Question: I'm trying to start a small JSF application with no success. Tried it on Glassfish but I had the following error (<URL>.
So I tried to migrate the application to the TomEE 1.5.2, but although display no error in the console, the page does not load the JSF components, as you can see in the image below:

Any help will be very useful.
Follow my setup and my files:
- - - -
** index.xhtml
'''
<html ...>
<f:loadBundle basename="i18n" var="bundle" />
<h:head>
<title>#{bundle['index_title']}</title>
</h:head>
<h:body>
#{bundle['index_appname']}
<br />
<h:form id="frmIndex">
<p:panelGrid columns="2">
<p:outputLabel for="user" value="#{bundle['lblUser']}" />
<p:inputText id="user" value="#{indexMB.user}" />
<p:outputLabel for="password" value="#{bundle['lblPassword']}" />
<p:password id="password" value="#{indexMB.password}" />
</p:panelGrid>
<p:commandButton action="#{indexMB.loginTest}" value="#{bundle['btn_login']}" />
</h:form>
</h:body>
'''
** IndexMB.java
'''
@ManagedBean ("indexMB")
@RequestScoped
public class IndexMB {
private String password;
private String user;
public IndexMB() {
}
public String loginTest(){
...
}
// getters and setters
}
'''
** web.xml
'''
<?xml version="1.0" encoding="UTF-8"?>
<web-app version="3.0" xmlns="http://java.sun.com/xml/ns/javaee" xmlns:xsi="http://www.w3.org/2001/XMLSchema-instance" xsi:schemaLocation="http://java.sun.com/xml/ns/javaee http://java.sun.com/xml/ns/javaee/web-app_3_0.xsd">
<context-param>
<param-name>javax.faces.PROJECT_STAGE</param-name>
<param-value>Development</param-value>
</context-param>
<servlet>
<servlet-name>Faces Servlet</servlet-name>
<servlet-class>javax.faces.webapp.FacesServlet</servlet-class>
<load-on-startup>1</load-on-startup>
</servlet>
<servlet-mapping>
<servlet-name>Faces Servlet</servlet-name>
<url-pattern>/faces/*</url-pattern>
</servlet-mapping>
<session-config>
<session-timeout>
30
</session-timeout>
</session-config>
<welcome-file-list>
<welcome-file>faces/index.xhtml</welcome-file>
</welcome-file-list>
'''
** faces-config.xml
'''
<?xml version='1.0' encoding='UTF-8'?>
<faces-config version="2.2"
xmlns="http://xmlns.jcp.org/xml/ns/javaee"
xmlns:xsi="http://www.w3.org/2001/XMLSchema-instance"
xsi:schemaLocation="http://xmlns.jcp.org/xml/ns/javaee http://xmlns.jcp.org/xml/ns/javaee/web-facesconfig_2_2.xsd">
<application>
<locale-config>
<default-locale>pt_BR</default-locale>
<supported-locale>en</supported-locale>
<supported-locale>fr</supported-locale>
</locale-config>
</application>
'''
** beans.xml
'''
<?xml version="1.0" encoding="UTF-8"?>
<beans xmlns="http://java.sun.com/xml/ns/javaee"
xmlns:xsi="http://www.w3.org/2001/XMLSchema-instance"
xsi:schemaLocation="http://java.sun.com/xml/ns/javaee http://java.sun.com/xml/ns/javaee/beans_1_0.xsd">
</beans>
'''
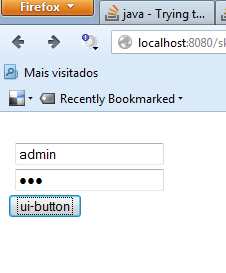
Answer: > the page does not load the JSF components
The page loading the components, otherwise there won't be a '<input type="text" />' that comes from the '<p:inputText id="user" value="#{indexMB.user}" />' in your Facelets code (along with other components). The problem seems to be in your '#{bundle['<whatever>']}' configuration. Note that this problem is not related to GlassFish nor TomEE at all, just about the internationalization configuration.
For JSF 2.x I followed the explanation from this Q/A: <URL>. Based in that tutorial I made a test application. In short:
1. Configure the bundle in your faces-config.xml <application>
<locale-config>
<default-locale>pt_BR</default-locale>
<supported-locale>en</supported-locale>
<supported-locale>fr</supported-locale>
</locale-config>
<resource-bundle>
<!--
Here should be the full name of the package and the
name of the properties files with the i18n text.
Example (from a personal project):
edu.home.store.view.idioma.tienda
Where the properties files are:
edu.home.store.view.idioma.tienda_es.properties
edu.home.store.view.idioma.tienda_en.properties
-->
<!-- <base-name>edu.home.store.view.idioma.tienda</base-name> -->
<!-- assumming your file is directly posted in class folder -->
<base-name>i18n</base-name>
<!--
Name of the variable to use in Facelets files.
-->
<var>bundle</var>
</resource-bundle>
</application>
2. Create a @SessionScoped bean that will handle the locale to use in your pages. @ManagedBean
@SessionScoped
public class LocaleBean implements Serializable {
private static final long serialVersionUID = 89794215646544L;
private Locale locale;
public LocaleBean() {
}
@PostConstruct
public void init() {
//give the default value here
locale = new Locale("pt_BR");
FacesContext.getCurrentInstance().getViewRoot().setLocale(locale);
}
public Locale getLocale() {
return locale;
}
public String getLenguaje() {
return locale.getLanguage();
}
public void setLenguaje(String lenguaje) {
locale = new Locale(lenguaje);
FacesContext.getCurrentInstance().getViewRoot().setLocale(locale);
}
}
3. Wrap all the content of your view using <f:view> and define the language to use. Preferably, this should go in the main template. Example: <f:view locale="#{localeBean.locale}">
<!-- Your Facelets code goes here... -->
</f:view>
---
Apart from this problem, I highly recommend you to change the obviously autogenerated 'Faces Servlet' mapping configuration from '/faces/*' to '*.xhtml':
'''
<servlet-mapping>
<servlet-name>Faces Servlet</servlet-name>
<url-pattern>*.xhtml</url-pattern>
</servlet-mapping>
'''
More info:
- <URL>